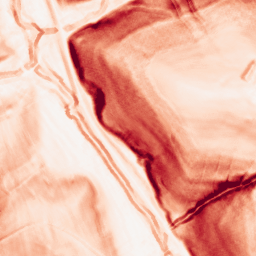
Category: morphological
Decomposition family: morphological_gradient
Decomposition parameters: size: 3
shape: diamond
Upsampling method: cubic_catmull_rom
Upsampling parameters: scale: 2
Upsampling scale: 2